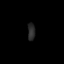
Tissue: prostate
Cell type: T cells
Senescence score: 0.686
Nuclear area (px): 125
Mean DAPI intensity: 41.744